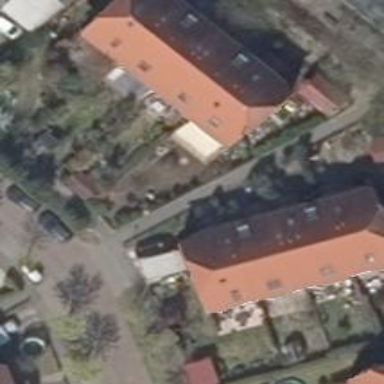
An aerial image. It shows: Building featuring apartments with half-hipped roof.